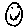
Label: smiley face